Field crop: maize
Growth stage: 1
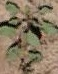
Species: convolvulus